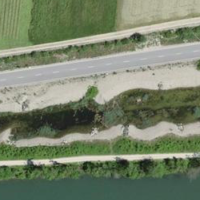
EUNIS habitat code: 52
Species observed at this site:
Hippocrepis emerus
Euphorbia cyparissias